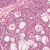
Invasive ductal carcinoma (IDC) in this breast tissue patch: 0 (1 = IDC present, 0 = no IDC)